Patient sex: F
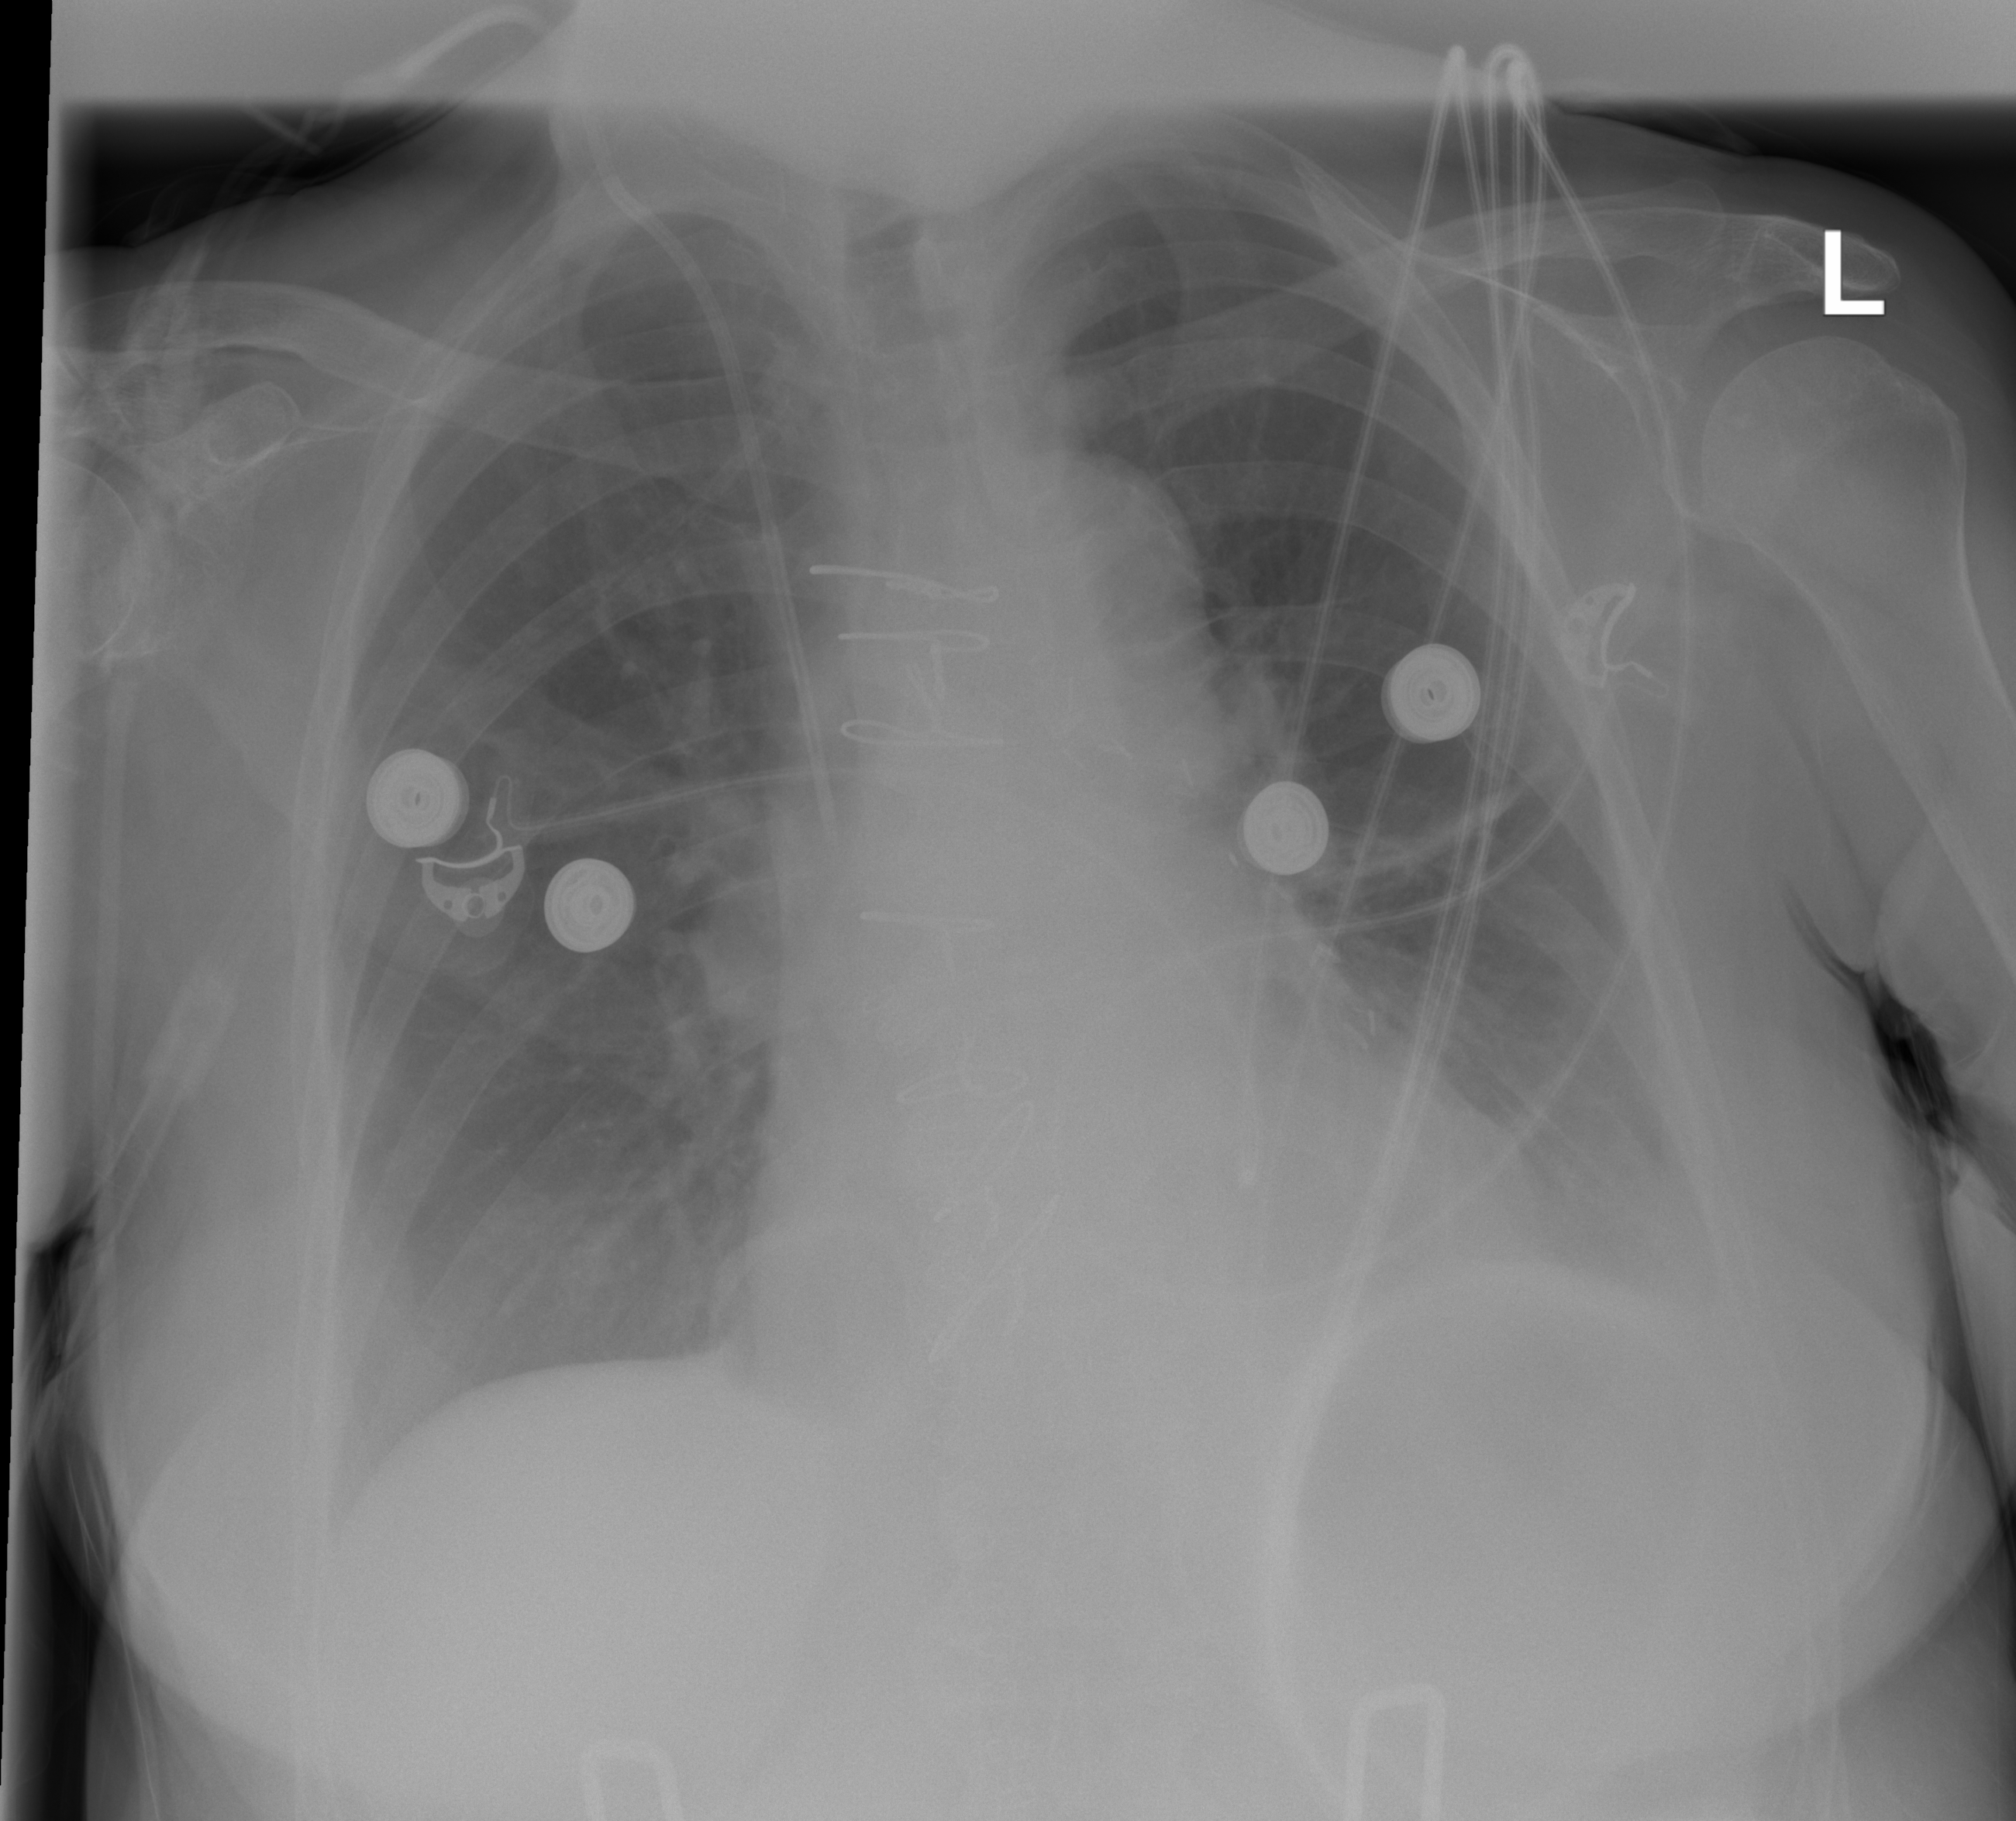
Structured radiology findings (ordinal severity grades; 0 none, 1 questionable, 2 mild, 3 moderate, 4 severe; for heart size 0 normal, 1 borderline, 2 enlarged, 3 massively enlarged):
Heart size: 1
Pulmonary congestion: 2
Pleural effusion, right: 0
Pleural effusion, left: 2
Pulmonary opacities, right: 0
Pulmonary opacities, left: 0
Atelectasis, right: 2
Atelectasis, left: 2